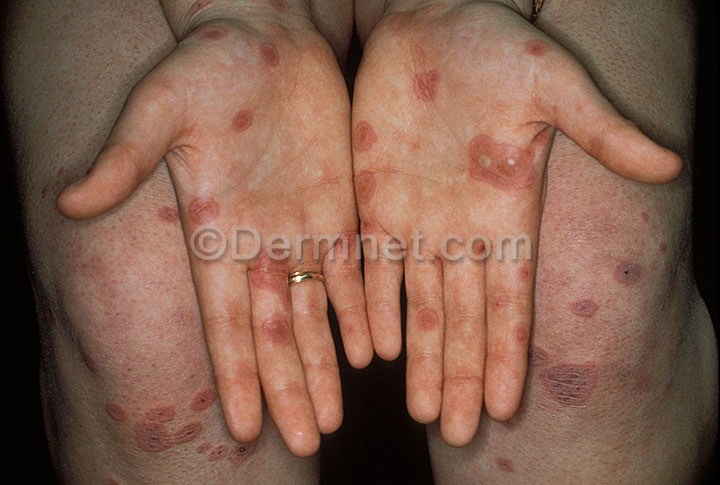
Disease: Vasculitis Photos